Question:
How do I add multiple graphs show in in picture on a same page? I am trying to add html.Div components to following code to update the page layout to add more graphs like that on single page, but these newly added graphs do not get shown on a page, only old graph is shown in picture is visible. What element should I modify, to let's say to add graph shown in uploaded image 3 times on single page of dash app on browser?
'''
import dash
import dash_core_components as dcc
import dash_html_components as html
i[enter image description here][1]mport plotly.express as px
import pandas as pd
external_stylesheets = ['https://codepen.io/chriddyp/pen/bWLwgP.css']
app = dash.Dash(__name__, external_stylesheets=external_stylesheets)
# assume you have a "long-form" data frame
# see https://plotly.com/python/px-arguments/ for more options
df = pd.DataFrame({
"Fruit": ["Apples", "Oranges", "Bananas", "Apples", "Oranges", "Bananas"],
"Amount": [4, 1, 2, 2, 4, 5],
"City": ["SF", "SF", "SF", "Montreal", "Montreal", "Montreal"]
})
fig = px.bar(df, x="Fruit", y="Amount", color="City", barmode="group")
app.layout = html.Div(children=[
html.H1(children='Hello Dash'),
html.Div(children='''
Dash: A web application framework for Python.
'''),
dcc.Graph(
id='example-graph',
figure=fig
)
])
if __name__ == '__main__':
app.run_server(debug=True)
'''
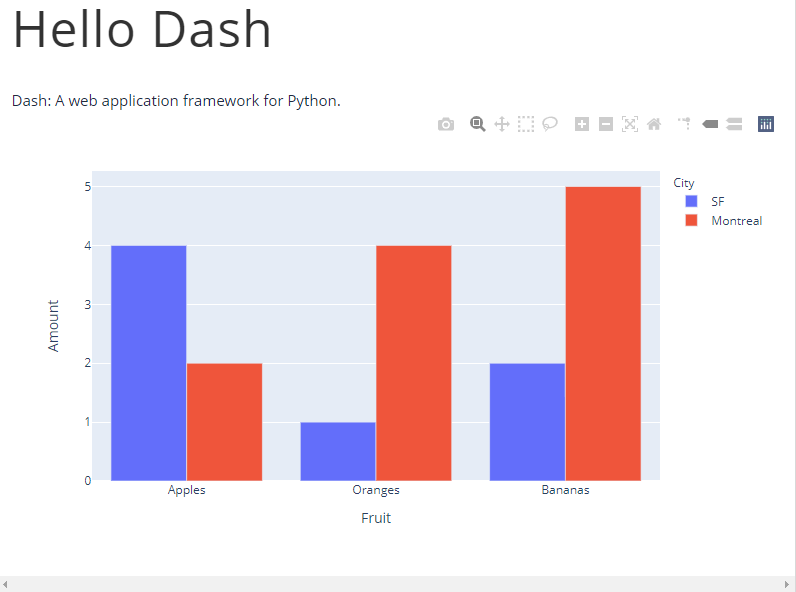
Answer: To add the same figure multiple times, you just need to extend your 'app.layout'. I have extended you code below as an example.
'''
import dash
import dash_core_components as dcc
import dash_html_components as html
from dash.dependencies import Input, Output
import pandas as pd
import plotly.express as px
external_stylesheets = ['https://codepen.io/chriddyp/pen/bWLwgP.css']
app = dash.Dash(__name__, external_stylesheets=external_stylesheets)
# assume you have a "long-form" data frame
# see https://plotly.com/python/px-arguments/ for more options
df_bar = pd.DataFrame({
"Fruit": ["Apples", "Oranges", "Bananas", "Apples", "Oranges", "Bananas"],
"Amount": [4, 1, 2, 2, 4, 5],
"City": ["SF", "SF", "SF", "Montreal", "Montreal", "Montreal"]
})
fig = px.bar(df_bar, x="Fruit", y="Amount", color="City", barmode="group")
app.layout = html.Div(children=[
# All elements from the top of the page
html.Div([
html.H1(children='Hello Dash'),
html.Div(children='''
Dash: A web application framework for Python.
'''),
dcc.Graph(
id='graph1',
figure=fig
),
]),
# New Div for all elements in the new 'row' of the page
html.Div([
html.H1(children='Hello Dash'),
html.Div(children='''
Dash: A web application framework for Python.
'''),
dcc.Graph(
id='graph2',
figure=fig
),
]),
])
if __name__ == '__main__':
app.run_server(debug=True)
'''
<URL>
The way I have structured the layout is by nesting the 'html.Div' components. For every figure and corresponding titles, text, etc. we make another 'html.Div' that makes a new 'row' in our application.
The one thing to keep in mind is that different components need . In this example we have the same graph displayed twice, but they are not the exact same object. We are making two 'dcc.Graph' objects using the same plotly.express figure
I have made another example for you where I have a added another figure that is . The second figure is updated every time a new colorscale is selected from the dropdown menu. This is were the real potential of Dash lies. You can read more about callback functions in this <URL>
'''
import dash
import dash_core_components as dcc
import dash_html_components as html
from dash.dependencies import Input, Output
import pandas as pd
import plotly.express as px
external_stylesheets = ['https://codepen.io/chriddyp/pen/bWLwgP.css']
app = dash.Dash(__name__, external_stylesheets=external_stylesheets)
# assume you have a "long-form" data frame
# see https://plotly.com/python/px-arguments/ for more options
df_bar = pd.DataFrame({
"Fruit": ["Apples", "Oranges", "Bananas", "Apples", "Oranges", "Bananas"],
"Amount": [4, 1, 2, 2, 4, 5],
"City": ["SF", "SF", "SF", "Montreal", "Montreal", "Montreal"]
})
fig = px.bar(df_bar, x="Fruit", y="Amount", color="City", barmode="group")
# Data for the tip-graph
df_tip = px.data.tips()
app.layout = html.Div(children=[
# All elements from the top of the page
html.Div([
html.H1(children='Hello Dash'),
html.Div(children='''
Dash: A web application framework for Python.
'''),
dcc.Graph(
id='example-graph',
figure=fig
),
]),
# New Div for all elements in the new 'row' of the page
html.Div([
dcc.Graph(id='tip-graph'),
html.Label([
"colorscale",
dcc.Dropdown(
id='colorscale-dropdown', clearable=False,
value='bluyl', options=[
{'label': c, 'value': c}
for c in px.colors.named_colorscales()
])
]),
])
])
# Callback function that automatically updates the tip-graph based on chosen colorscale
@app.callback(
Output('tip-graph', 'figure'),
[Input("colorscale-dropdown", "value")]
)
def update_tip_figure(colorscale):
return px.scatter(
df_color, x="total_bill", y="tip", color="size",
color_continuous_scale=colorscale,
render_mode="webgl", title="Tips"
)
if __name__ == '__main__':
app.run_server(debug=True)
'''
<URL>
Your next question may be, how do i place multiple figures side by side?
This is where CSS and stylesheets are important.
You have already added an external stylesheet 'https://codepen.io/chriddyp/pen/bWLwgP.css', which enables us to better structure our layout using the 'className' component of divs.
The width of a web page is set to 12 columns no matter the screen size. So if we want to have two figures side by side, each occupying 50% of the screen they need to fill 6 columns each.
We can achieve this by nesting another 'html.Div' as our top half row. In this upper div we can have another two divs in which we specify the style according to classname 'six columns'. This splits the first row in two halves
'''
import dash
import dash_core_components as dcc
import dash_html_components as html
from dash.dependencies import Input, Output
import pandas as pd
import plotly.express as px
from jupyter_dash import JupyterDash
external_stylesheets = ['https://codepen.io/chriddyp/pen/bWLwgP.css']
app = dash.Dash(__name__, external_stylesheets=external_stylesheets)
# assume you have a "long-form" data frame
# see https://plotly.com/python/px-arguments/ for more options
df_bar = pd.DataFrame({
"Fruit": ["Apples", "Oranges", "Bananas", "Apples", "Oranges", "Bananas"],
"Amount": [4, 1, 2, 2, 4, 5],
"City": ["SF", "SF", "SF", "Montreal", "Montreal", "Montreal"]
})
fig = px.bar(df_bar, x="Fruit", y="Amount", color="City", barmode="group")
app.layout = html.Div(children=[
# All elements from the top of the page
html.Div([
html.Div([
html.H1(children='Hello Dash'),
html.Div(children='''
Dash: A web application framework for Python.
'''),
dcc.Graph(
id='graph1',
figure=fig
),
], className='six columns'),
html.Div([
html.H1(children='Hello Dash'),
html.Div(children='''
Dash: A web application framework for Python.
'''),
dcc.Graph(
id='graph2',
figure=fig
),
], className='six columns'),
], className='row'),
# New Div for all elements in the new 'row' of the page
html.Div([
html.H1(children='Hello Dash'),
html.Div(children='''
Dash: A web application framework for Python.
'''),
dcc.Graph(
id='graph3',
figure=fig
),
], className='row'),
])
if __name__ == '__main__':
app.run_server(debug=True)
'''
<URL>